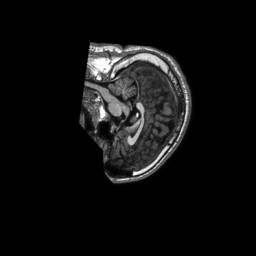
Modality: T1w
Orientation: sagittal
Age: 37
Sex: male
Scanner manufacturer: philips
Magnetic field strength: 1.5 T
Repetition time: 0.00782 s
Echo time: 0.003561 s